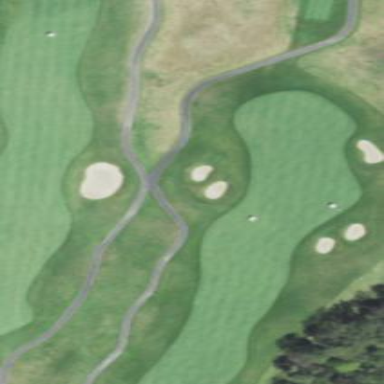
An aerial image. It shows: Area of rough grass used for golf.